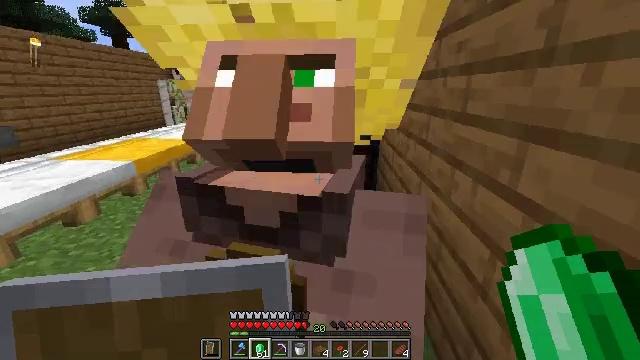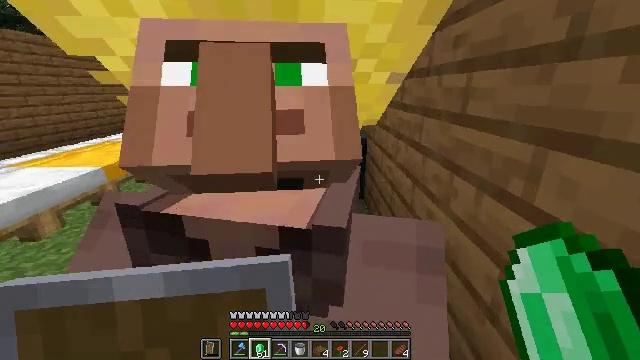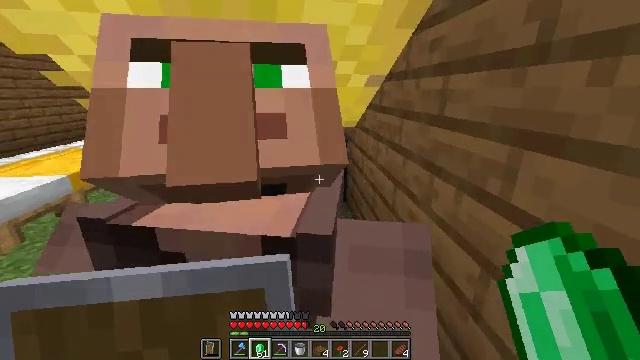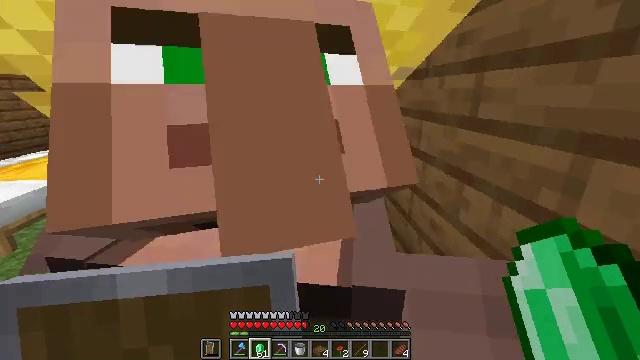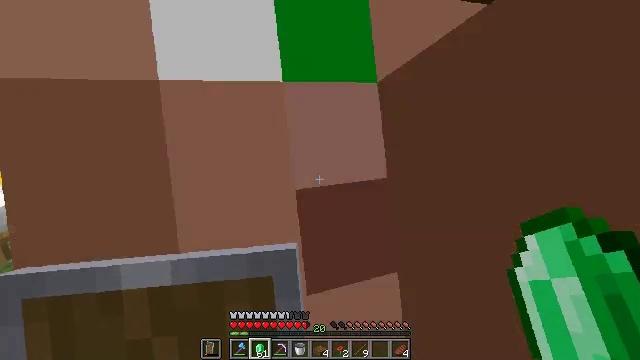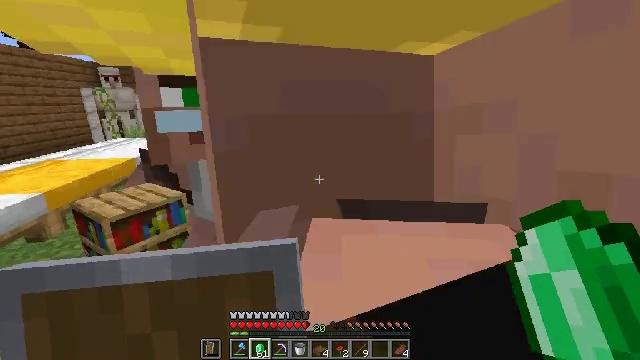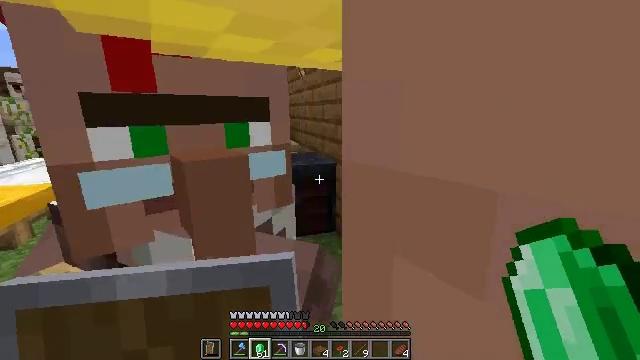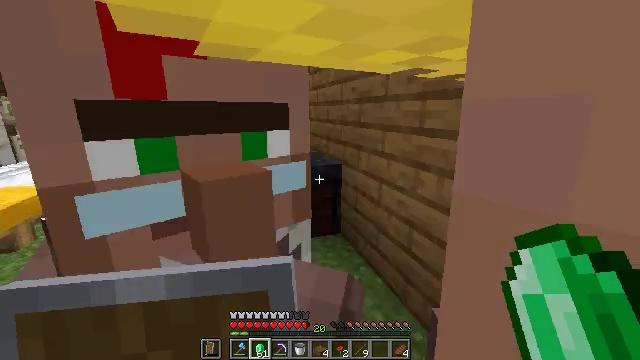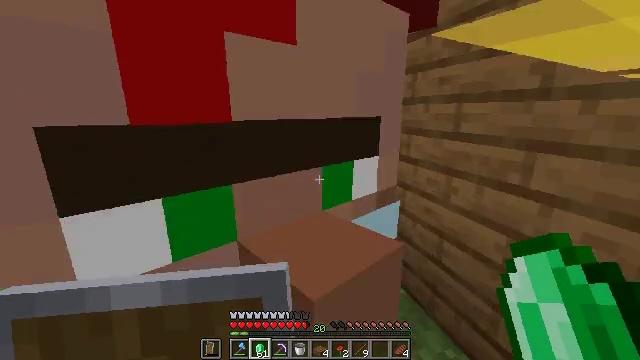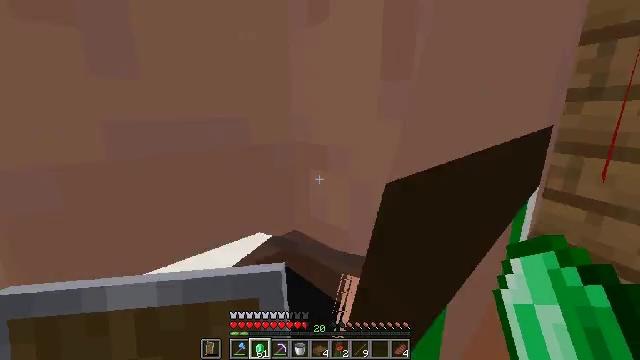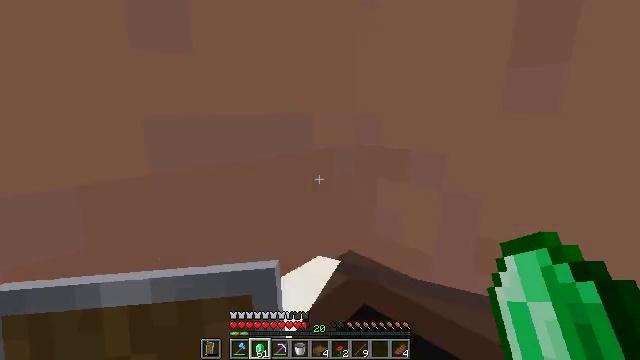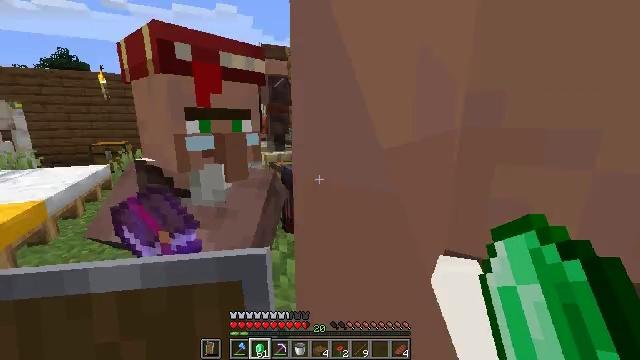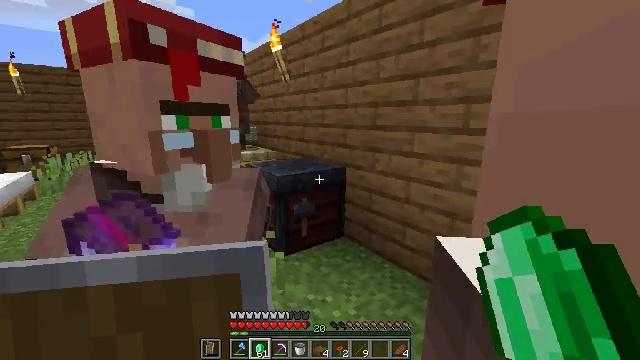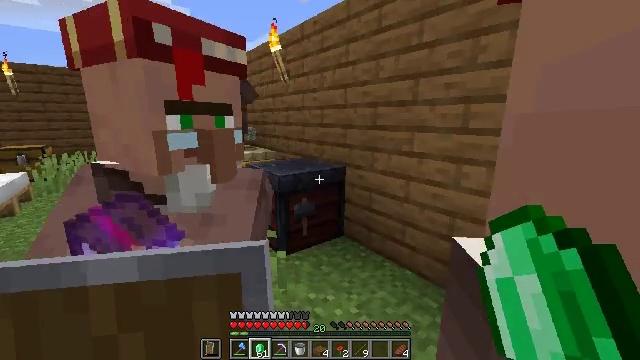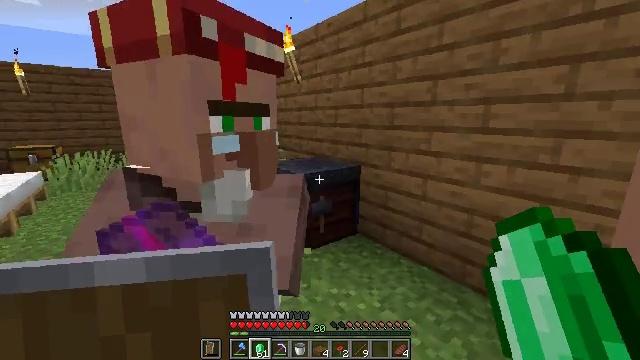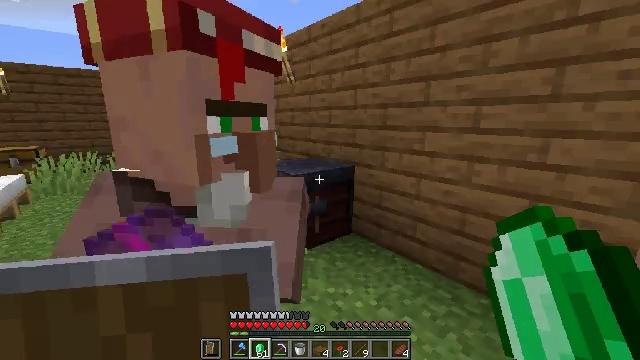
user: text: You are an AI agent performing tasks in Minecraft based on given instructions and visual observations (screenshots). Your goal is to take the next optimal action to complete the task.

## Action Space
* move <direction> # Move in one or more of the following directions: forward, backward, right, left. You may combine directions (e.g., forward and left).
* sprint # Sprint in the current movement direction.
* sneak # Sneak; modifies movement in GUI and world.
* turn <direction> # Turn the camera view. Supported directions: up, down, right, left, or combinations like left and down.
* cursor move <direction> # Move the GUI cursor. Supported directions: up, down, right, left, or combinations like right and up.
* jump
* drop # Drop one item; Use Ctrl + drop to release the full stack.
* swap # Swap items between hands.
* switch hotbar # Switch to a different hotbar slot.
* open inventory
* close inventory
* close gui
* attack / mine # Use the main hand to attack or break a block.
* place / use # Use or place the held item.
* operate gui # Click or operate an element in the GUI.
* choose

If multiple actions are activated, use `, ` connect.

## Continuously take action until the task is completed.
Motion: motion action
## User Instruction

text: Kill mobs.
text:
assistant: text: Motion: move forward and move left, turn right
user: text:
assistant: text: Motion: move forward and move left, turn right
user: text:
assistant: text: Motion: move forward and move left
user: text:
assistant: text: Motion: move forward and move left
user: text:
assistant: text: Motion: move forward and move left, turn right and up
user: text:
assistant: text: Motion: move forward and move left, turn right and up
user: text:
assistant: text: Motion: move forward and move left
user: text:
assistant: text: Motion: move forward and move left
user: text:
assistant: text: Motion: move left
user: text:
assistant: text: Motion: move left
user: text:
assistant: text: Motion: move left, turn right and up
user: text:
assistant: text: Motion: turn right
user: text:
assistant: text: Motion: no_op
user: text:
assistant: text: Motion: no_op
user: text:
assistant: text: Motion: turn right
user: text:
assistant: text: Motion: turn right
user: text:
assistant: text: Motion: turn right
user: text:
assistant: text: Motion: move back, turn right
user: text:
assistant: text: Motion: move back
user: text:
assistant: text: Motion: move back
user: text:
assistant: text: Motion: move back, turn left
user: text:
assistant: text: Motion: turn left
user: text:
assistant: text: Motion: turn left and down, use / place
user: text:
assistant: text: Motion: turn down, use / place
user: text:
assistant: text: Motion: use / place
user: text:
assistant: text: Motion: turn right, use / place
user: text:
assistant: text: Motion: no_op
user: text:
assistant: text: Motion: no_op
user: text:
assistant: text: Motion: no_op
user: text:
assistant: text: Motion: no_op